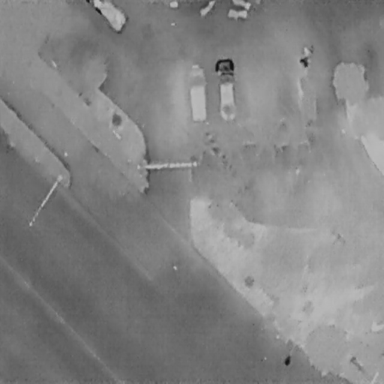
There are eight objects shown in the infrared image, including three Cars, four Bicycles, and a Person.